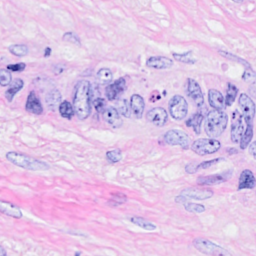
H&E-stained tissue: Breast